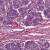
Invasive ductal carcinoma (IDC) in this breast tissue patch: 1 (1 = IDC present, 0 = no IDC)